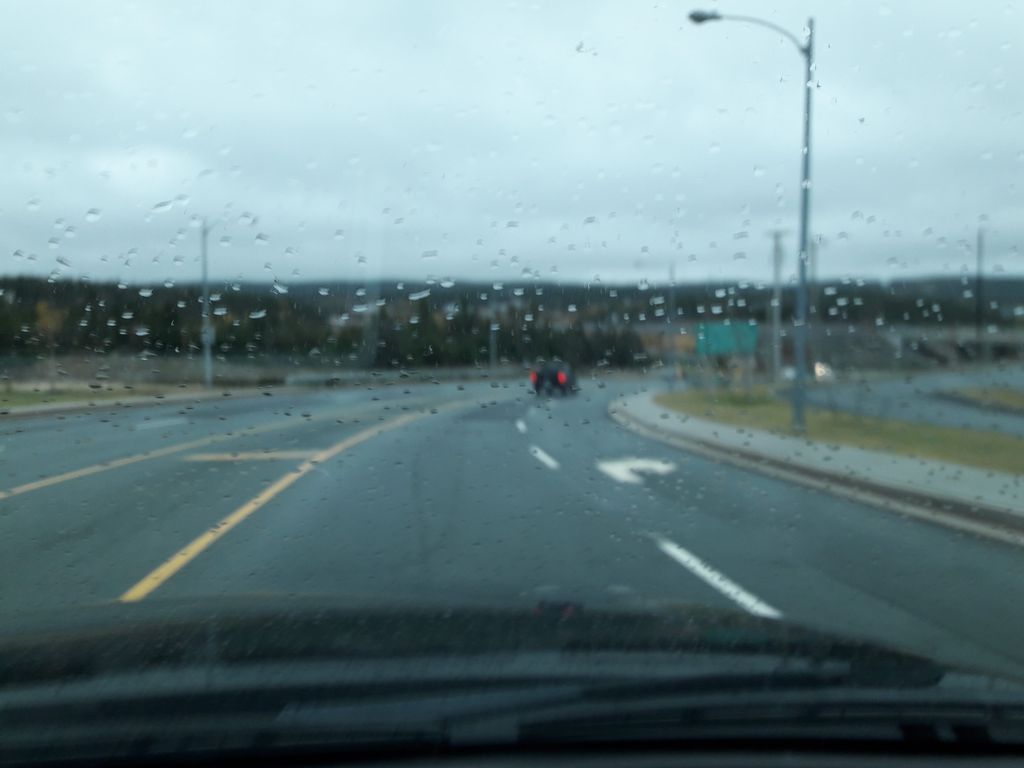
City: st_johns